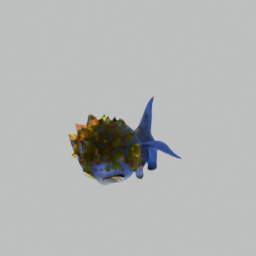
Label: animals